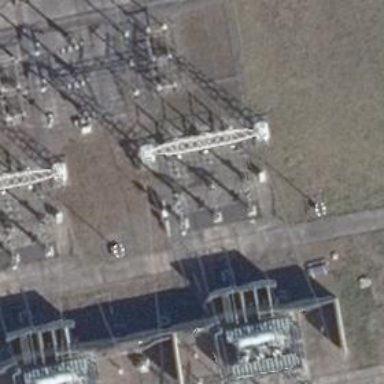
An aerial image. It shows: Power line in the image.